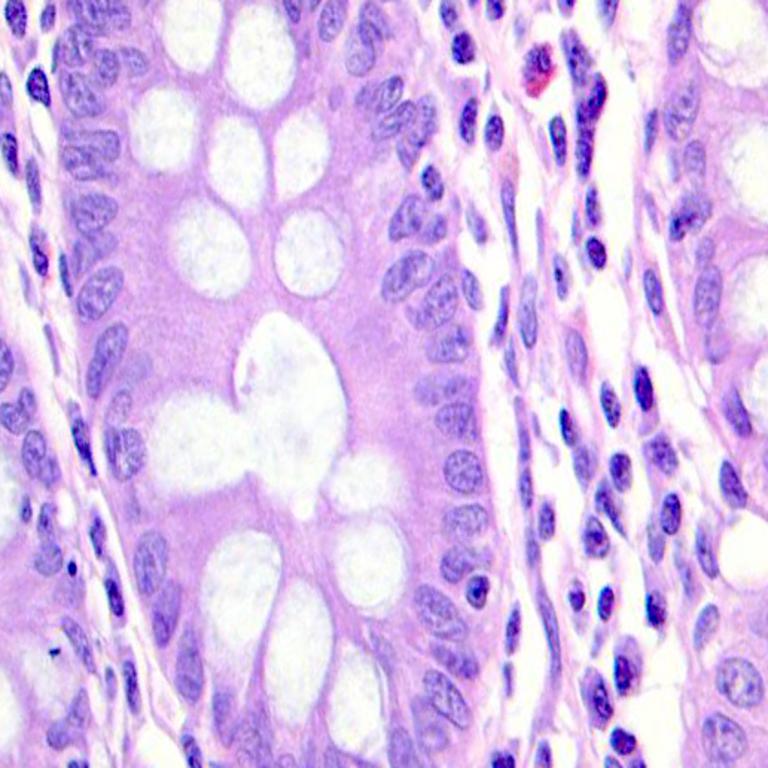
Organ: colon
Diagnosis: benign